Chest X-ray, PA view. Patient: 68 years old, sex F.
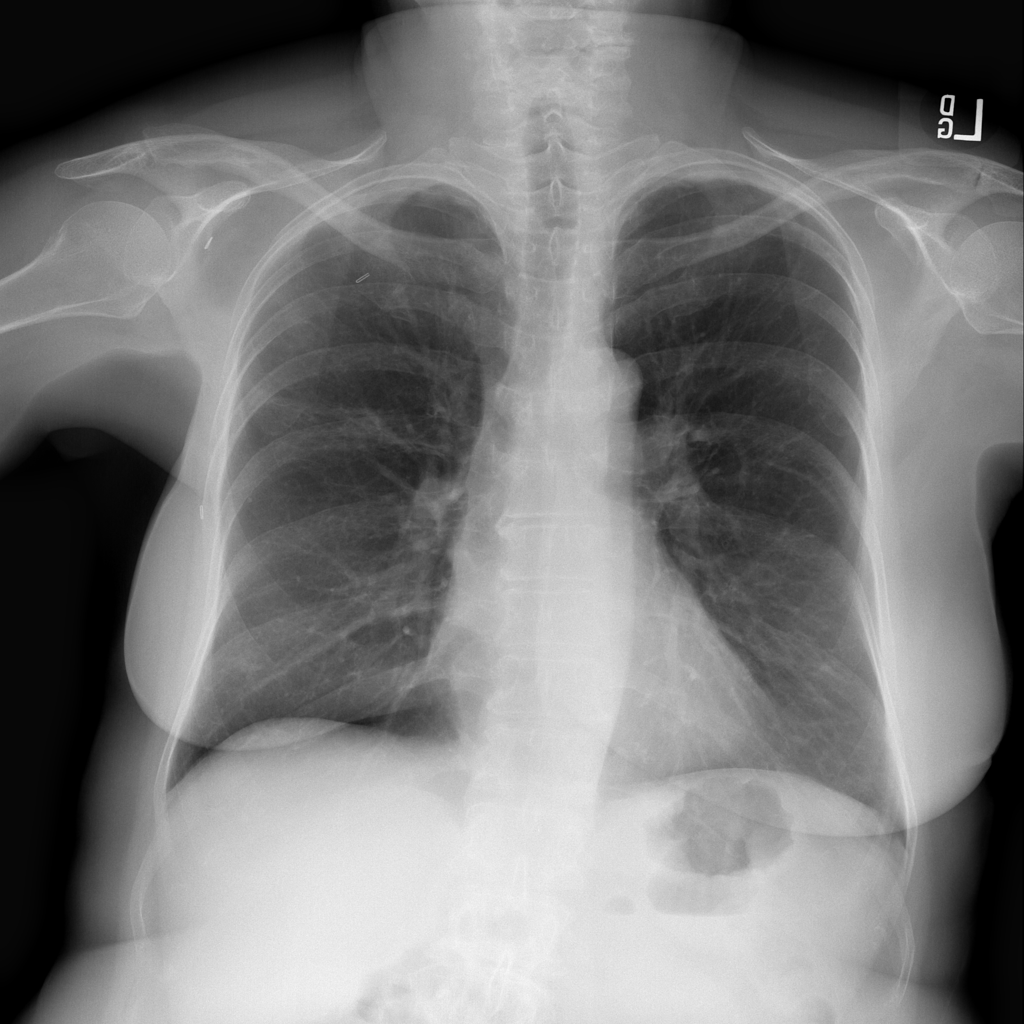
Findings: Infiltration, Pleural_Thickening